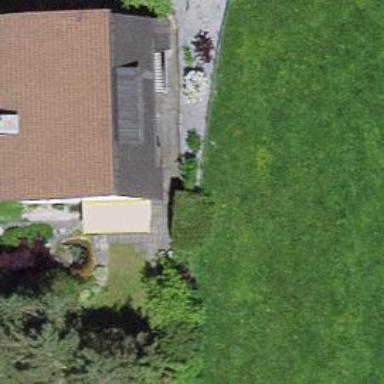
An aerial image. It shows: Simple house.